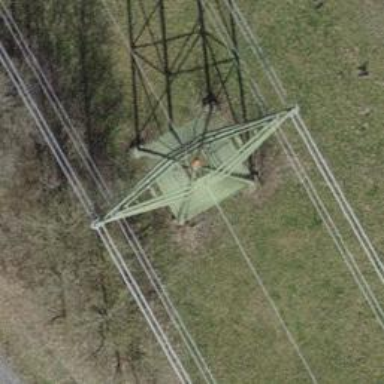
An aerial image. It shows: Power tower.